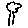
Label: tree